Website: ulta-beauty
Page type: account-selection
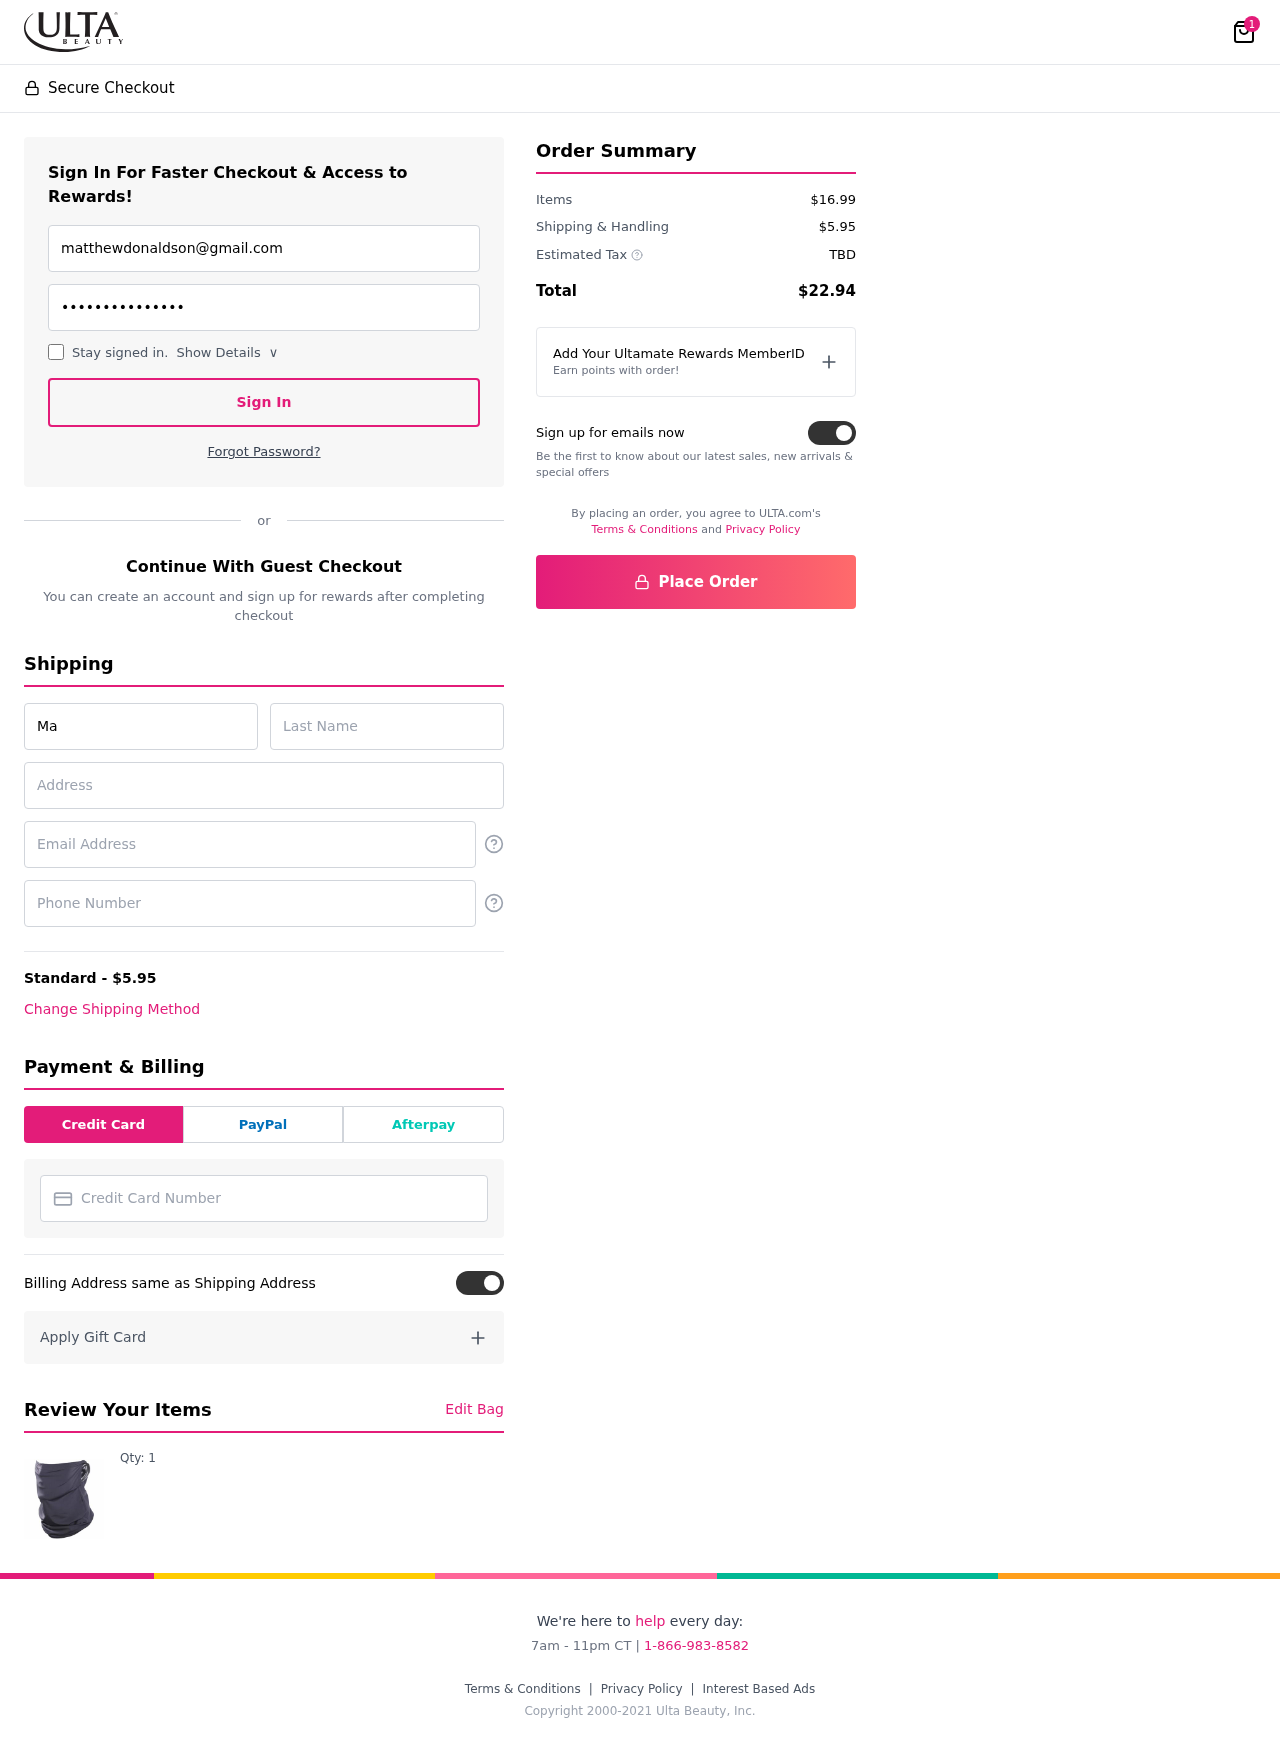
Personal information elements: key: PII_CARD_NUMBER
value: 3766 0894 6641 723
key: PII_EMAIL
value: matthewdonaldson@gmail.com
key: PII_EMAIL2
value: matthewdonaldson@gmail.com
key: PII_FIRSTNAME
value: Matthew
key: PII_LASTNAME
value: Donaldson
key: PII_PHONE
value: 5782796102
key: PII_STREET
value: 19753 Barrett Parks
Product elements: key: PRODUCT1_QUANTITY
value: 1
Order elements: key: ORDER_NUM_ITEMS
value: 1
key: ORDER_SHIPPING_COST
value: $5.95
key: ORDER_SUBTOTAL
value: $16.99
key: ORDER_TAX
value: TBD
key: ORDER_TOTAL
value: $22.94